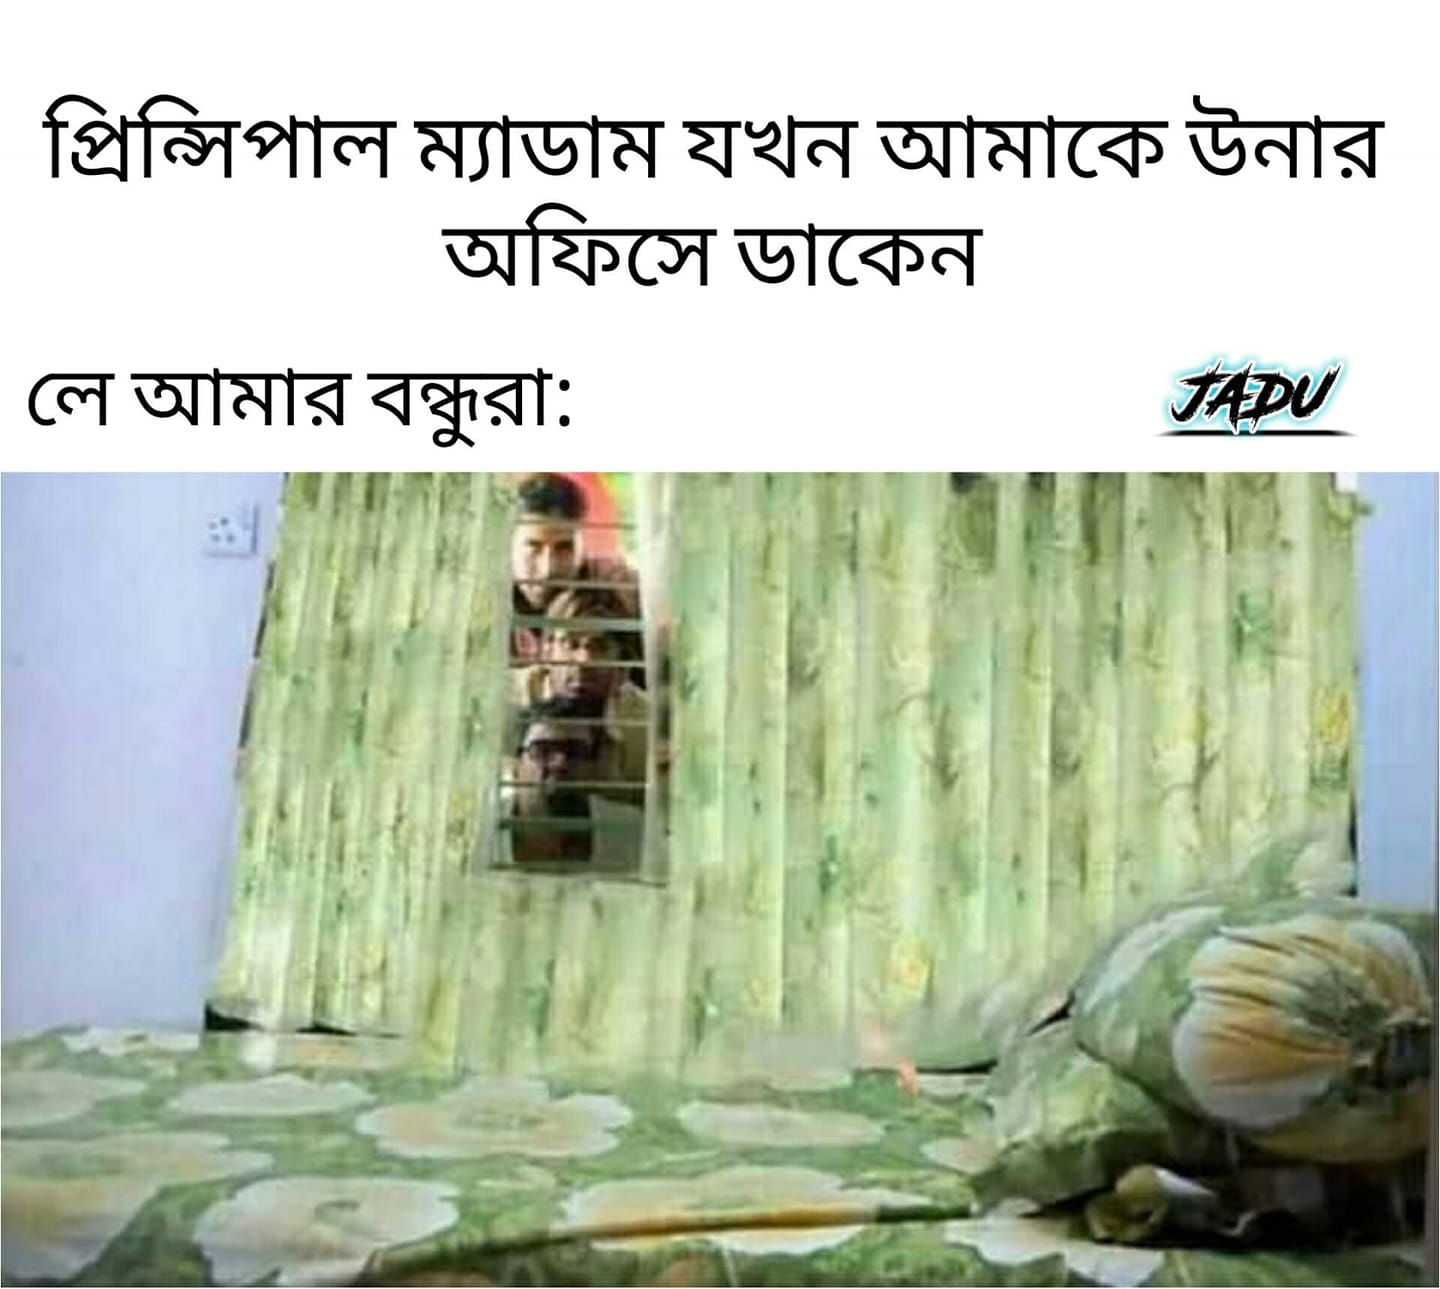
Caption: প্রিন্সিপাল ম্যাডাম যখন আমাকে উনার অফিসে ডাকেন    লে আমার বন্ধুরাঃ
Label: hate